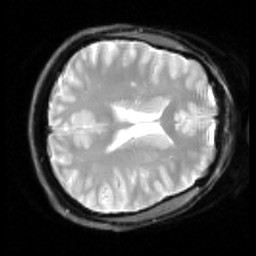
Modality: inplaneT2
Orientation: axial
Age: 28
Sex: male